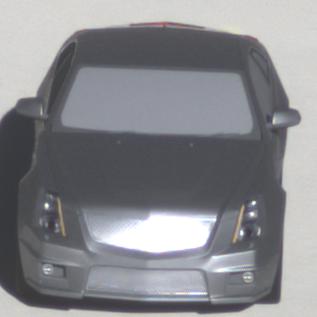
Make: Cadillac
Model: CTS-V
Detailed model: CTS-V (II) Limousine
Model produced from: 2008/11
Model produced until: 2010/12
Doors: 4
Color: gray
Road condition: dry road
Daytime: morning or afternoon
Contrast: high contrast